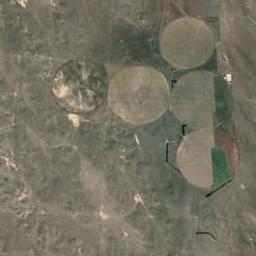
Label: circular_farmland